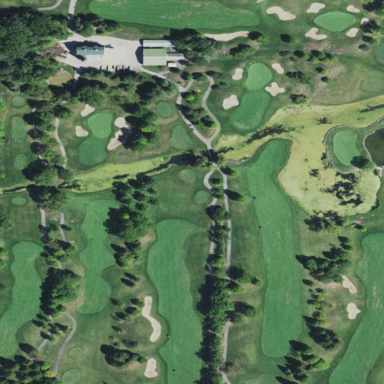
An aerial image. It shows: Water hazard in golf course. The hazard is natural water feature.